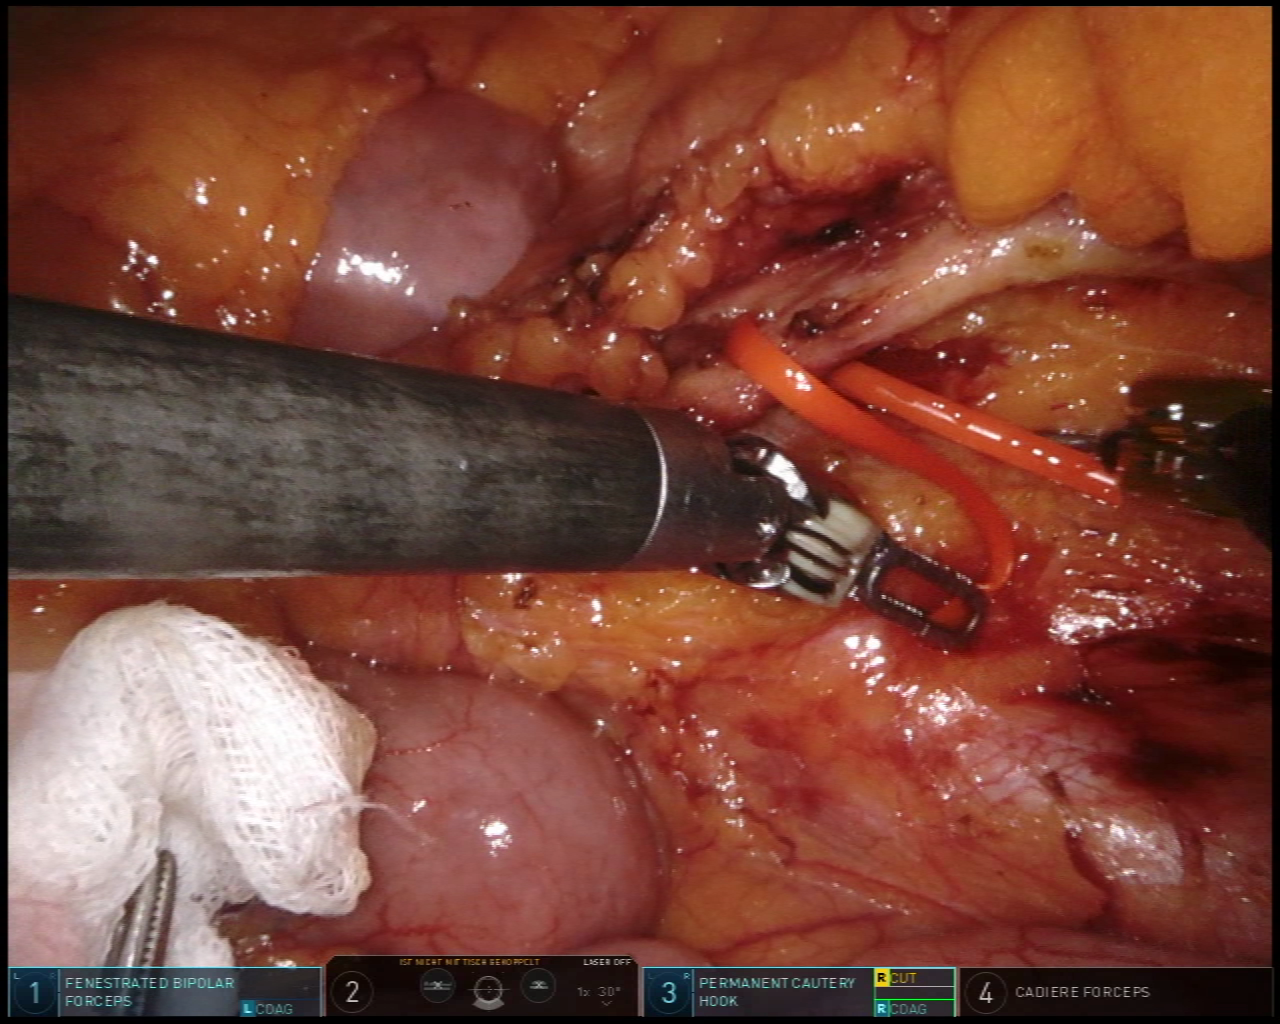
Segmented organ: small_intestine
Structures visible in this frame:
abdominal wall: no
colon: no
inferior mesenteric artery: yes
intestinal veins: no
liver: no
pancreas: no
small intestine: yes
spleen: no
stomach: no
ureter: yes
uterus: no
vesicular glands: no